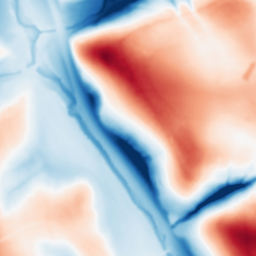
Category: multiscale
Decomposition family: dog_multiscale
Decomposition parameters: sigma_ratio: 2
n_scales: 5
base_sigma: 1
Upsampling method: bilinear
Upsampling parameters: scale: 4
Upsampling scale: 4